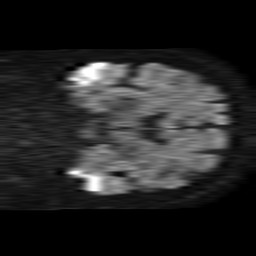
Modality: TRACE
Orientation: coronal
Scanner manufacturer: philips
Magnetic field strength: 1.5 T
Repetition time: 4.6 s
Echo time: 0.08631 s